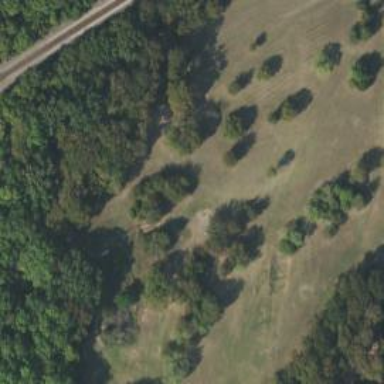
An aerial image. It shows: Disc golf hole as part of disc golf sport activity.